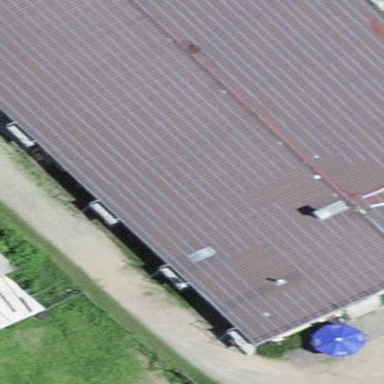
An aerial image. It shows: Solar photovoltaic panel generator.